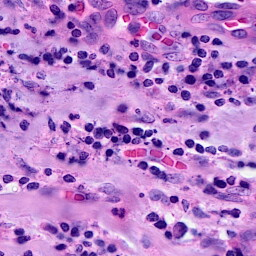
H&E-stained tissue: Breast